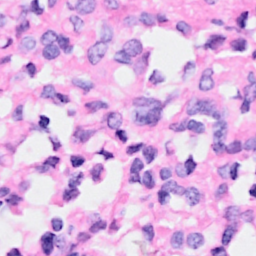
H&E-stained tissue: Breast